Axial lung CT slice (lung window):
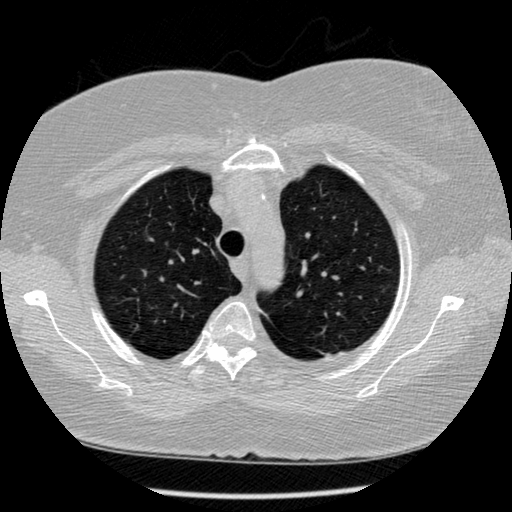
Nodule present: no